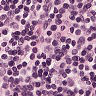
Metastatic tissue present: no